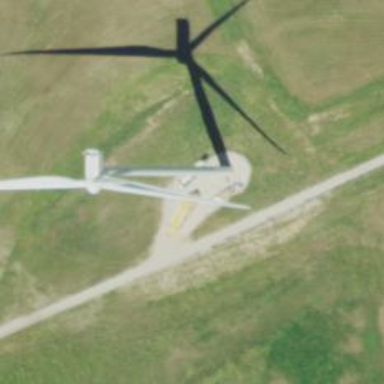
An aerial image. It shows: Wind turbine used as power generator.